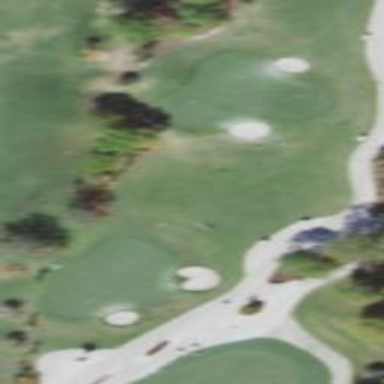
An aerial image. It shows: Golf rough area.